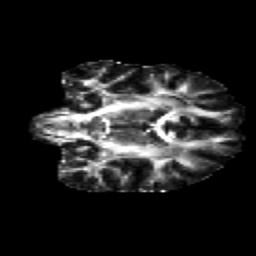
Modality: FA
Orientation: coronal
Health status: healthy
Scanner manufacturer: siemens
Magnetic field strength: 3 T
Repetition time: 12 s
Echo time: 0.092 s